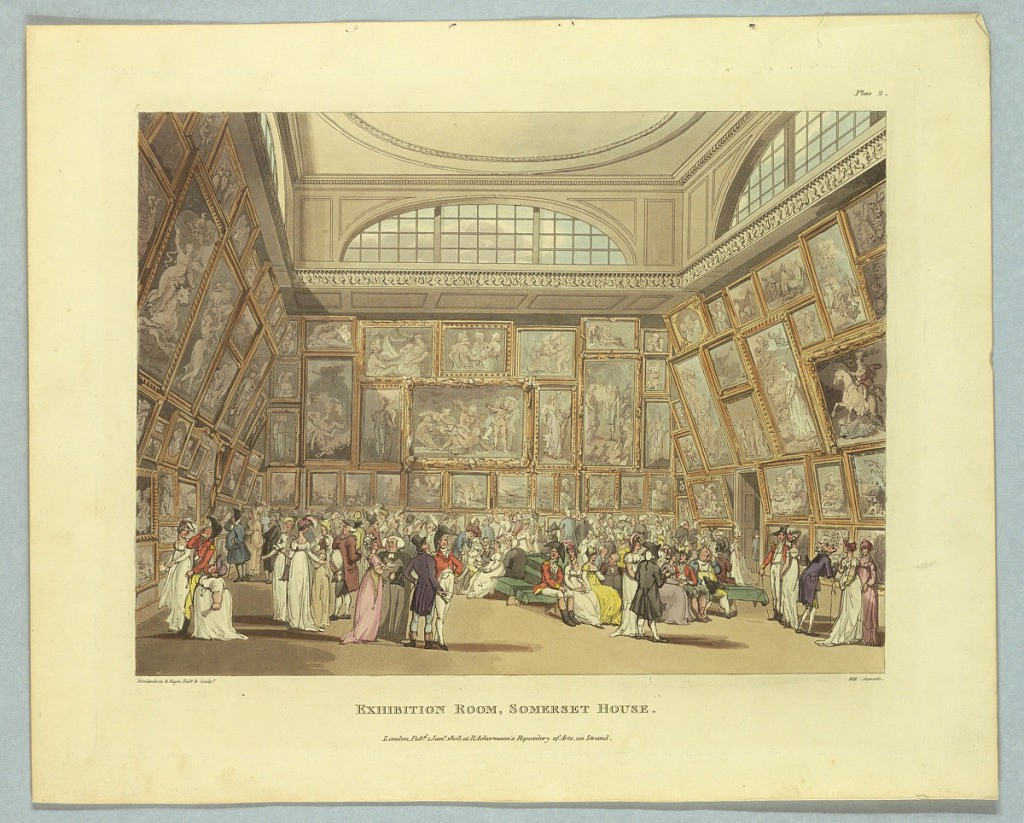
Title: Exhibition Room, Somerset House, from "Ackermann's Repository"
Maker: Thomas Rowlandson, British, 1756–1827
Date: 1808
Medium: Aquatint, brush and watercolors on paper
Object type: Print
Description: Crowded room with couches. Paintings cover the wall space up to high windows. Title, artists', and publisher's names below.